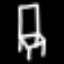
Label: chair